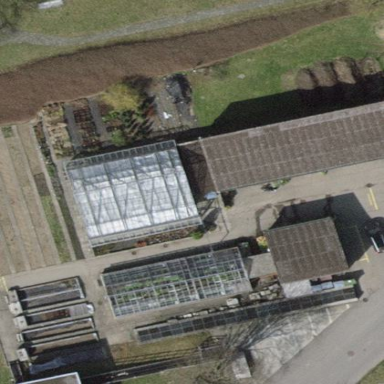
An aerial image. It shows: Greenhouse.